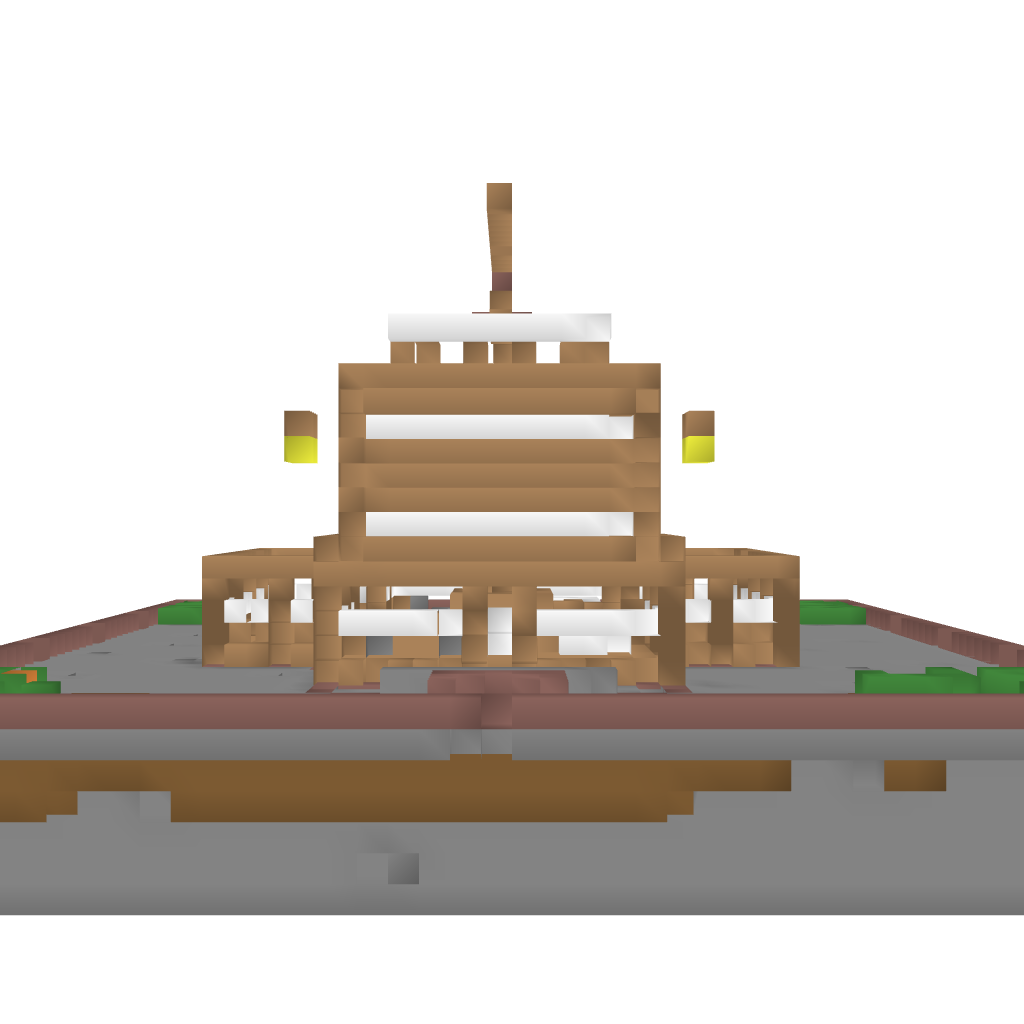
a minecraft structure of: kierownik's mansion bad low quality